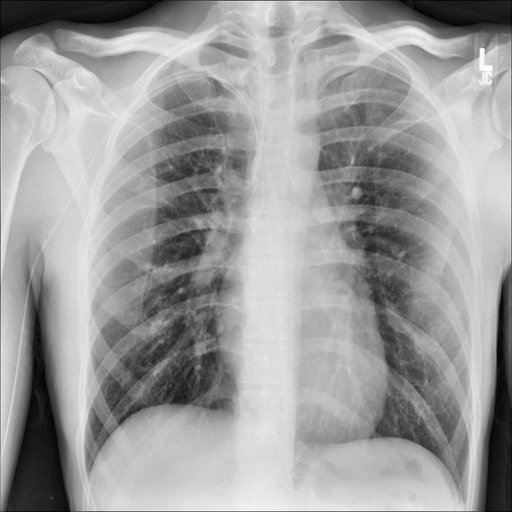
Finding: NORMAL